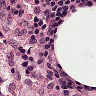
Metastatic tissue present: no